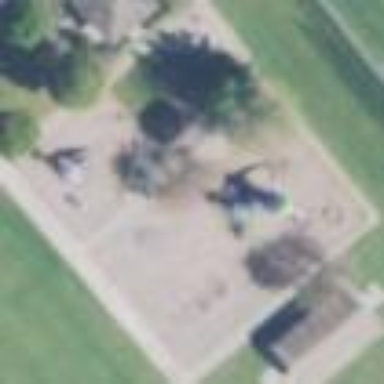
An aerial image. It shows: Playground area for leisure land.